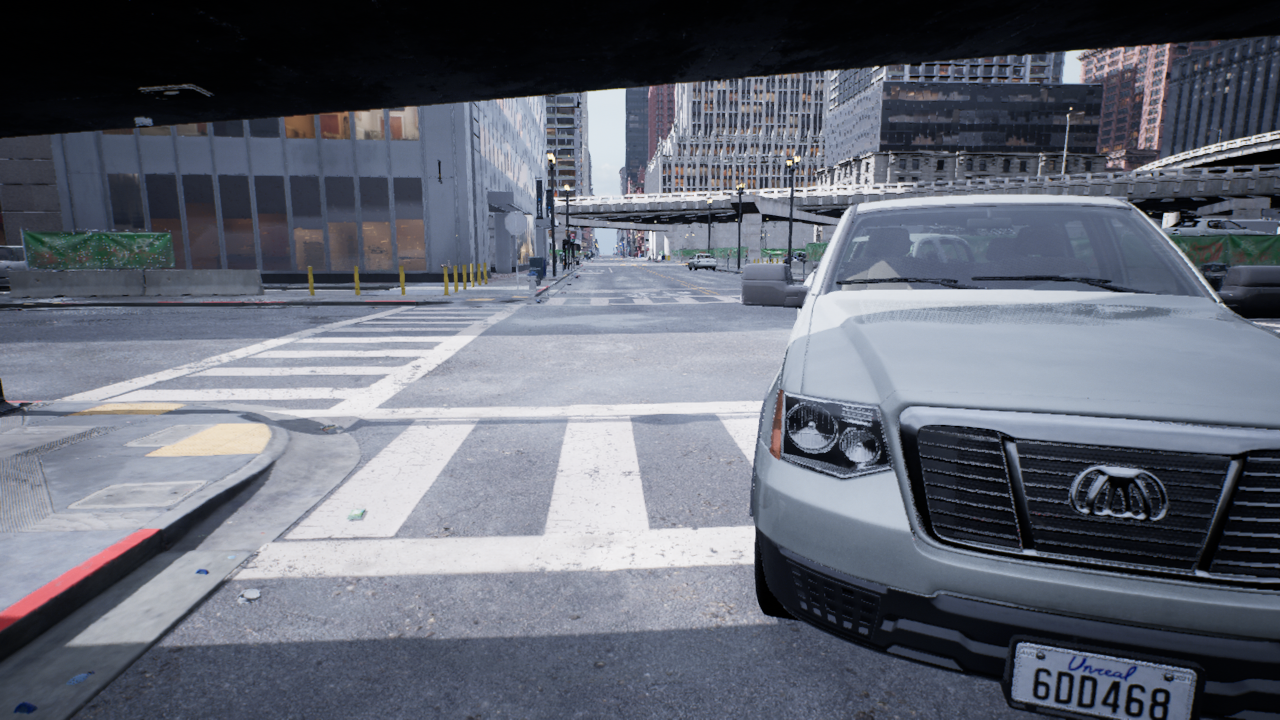
Venue: intersection
Lighting: overcast
Vehicle rig: pickup